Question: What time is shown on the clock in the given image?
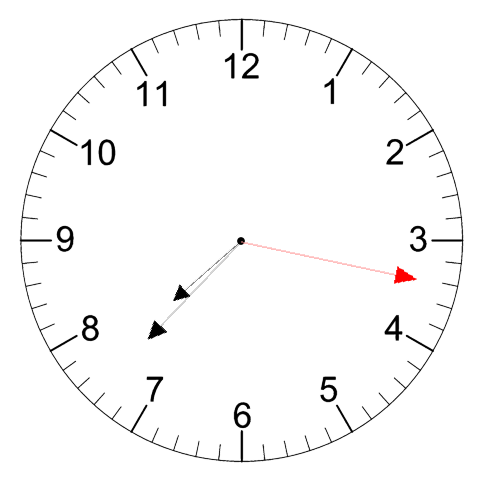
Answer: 07:37:17